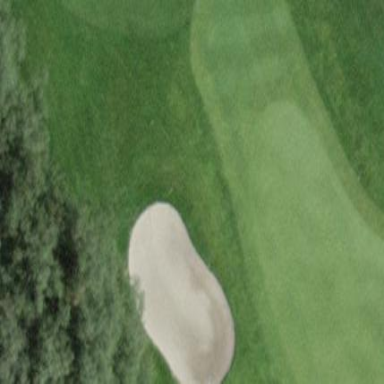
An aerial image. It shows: Sandy area is golf bunker.